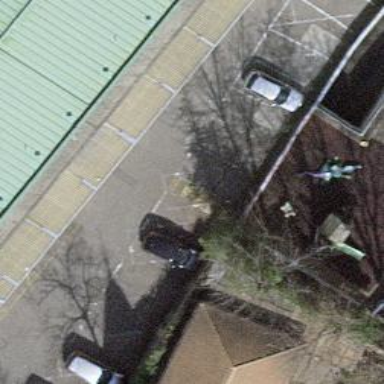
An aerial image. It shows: View of roof of building.